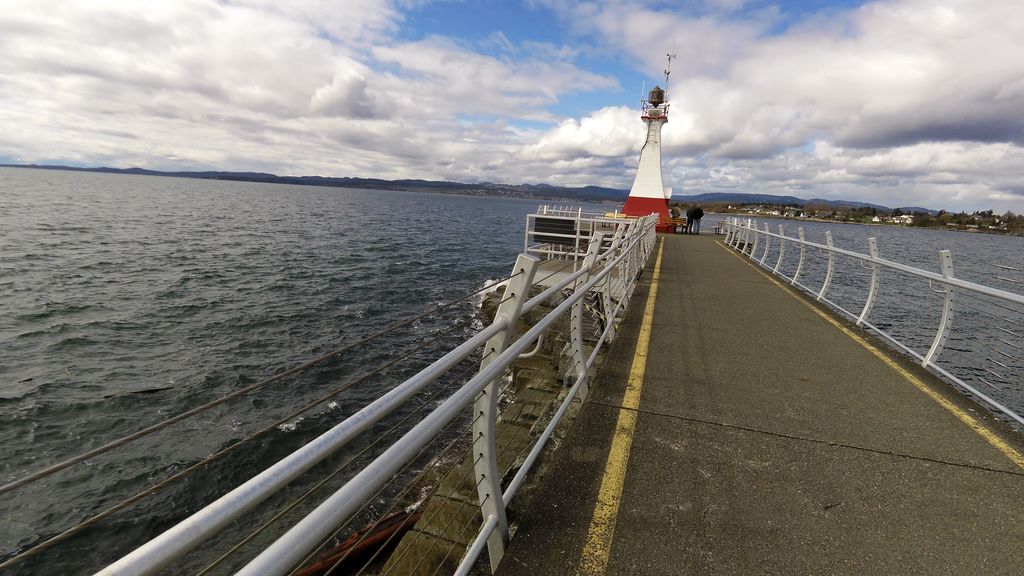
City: victoria